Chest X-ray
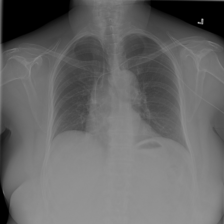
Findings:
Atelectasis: negative
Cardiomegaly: negative
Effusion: negative
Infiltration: negative
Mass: negative
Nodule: negative
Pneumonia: negative
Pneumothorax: negative
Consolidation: negative
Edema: negative
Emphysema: negative
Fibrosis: negative
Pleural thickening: negative
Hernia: negative